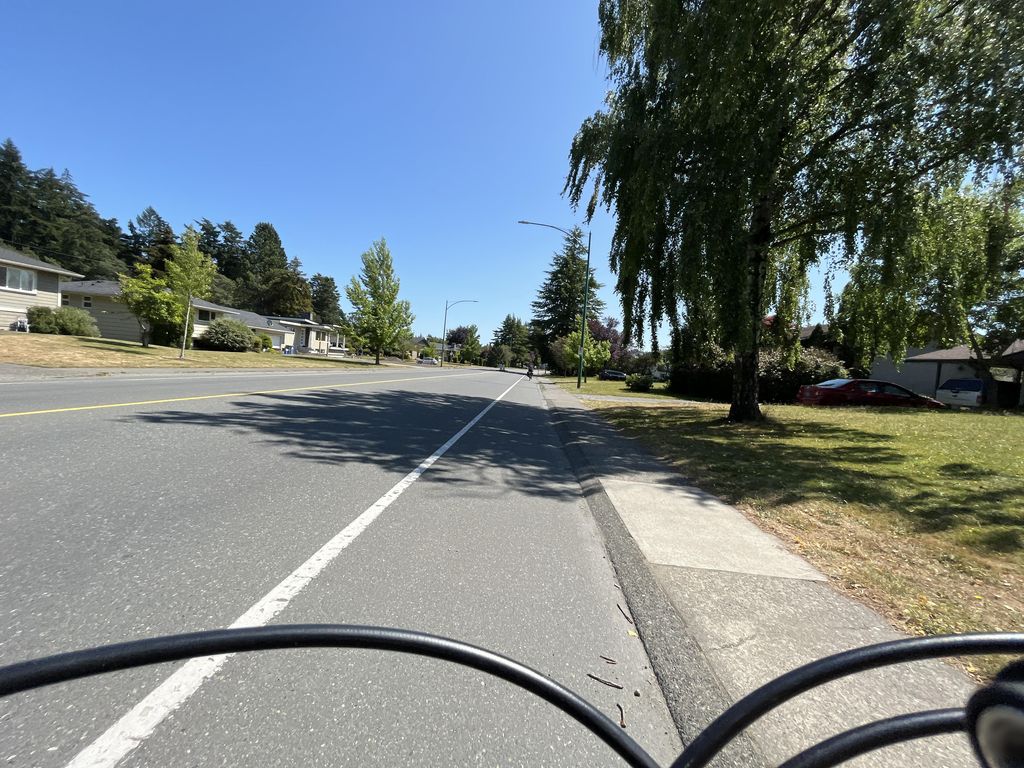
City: victoria